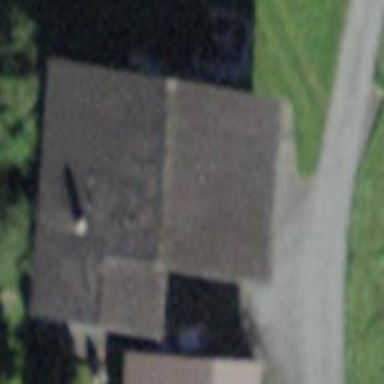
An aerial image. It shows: Farm building.